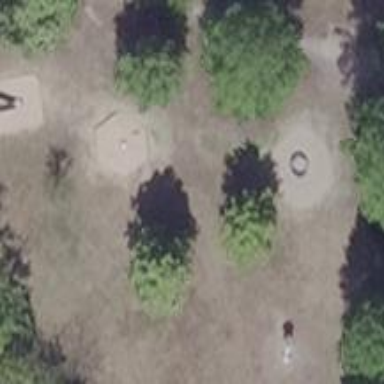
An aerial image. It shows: Playground featuring swings.